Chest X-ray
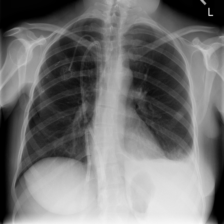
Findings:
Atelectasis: positive
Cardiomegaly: negative
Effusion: positive
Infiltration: negative
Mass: positive
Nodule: negative
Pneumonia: negative
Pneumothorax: negative
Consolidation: negative
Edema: negative
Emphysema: negative
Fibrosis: negative
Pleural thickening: negative
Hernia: negative